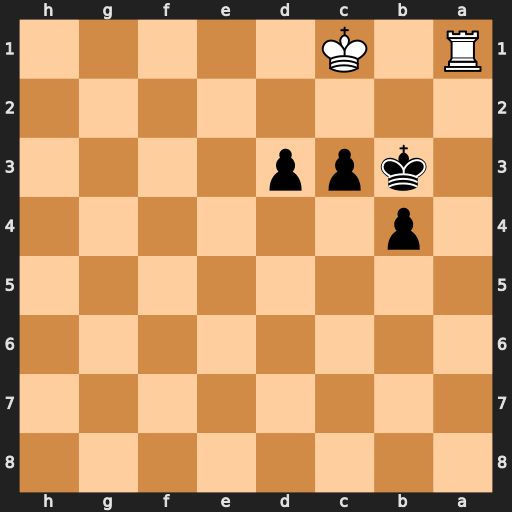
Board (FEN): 8/8/8/8/1p6/1kpp4/8/R1K5
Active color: b
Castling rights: -
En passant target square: -
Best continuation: d2+ Kd1 Kb2 Ra5 c2+